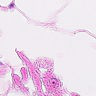
Metastatic tissue present: no